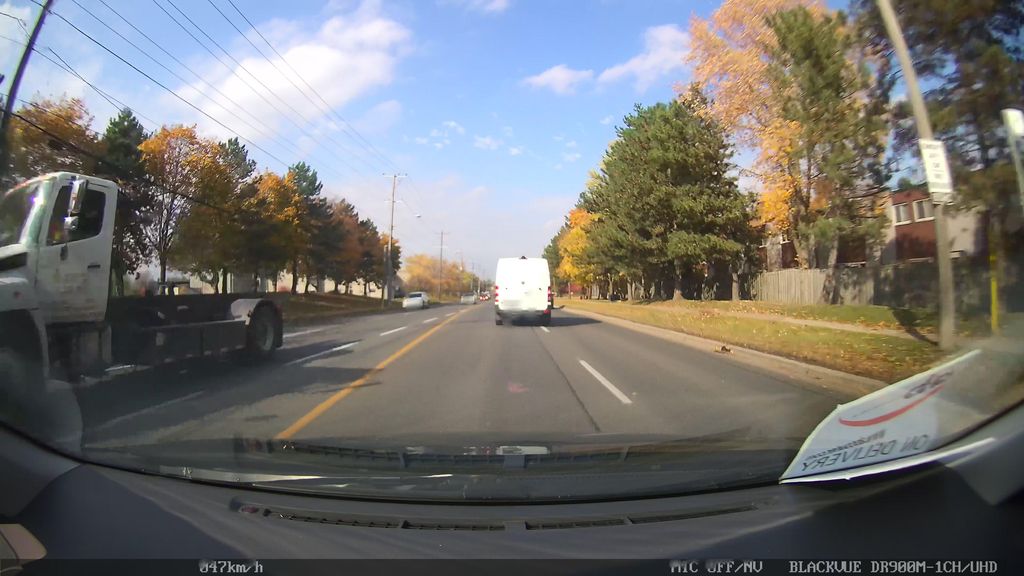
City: toronto